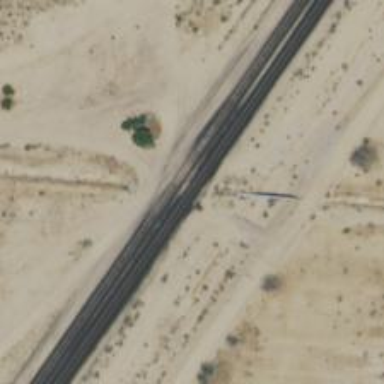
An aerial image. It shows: Railway level crossing.